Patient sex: M
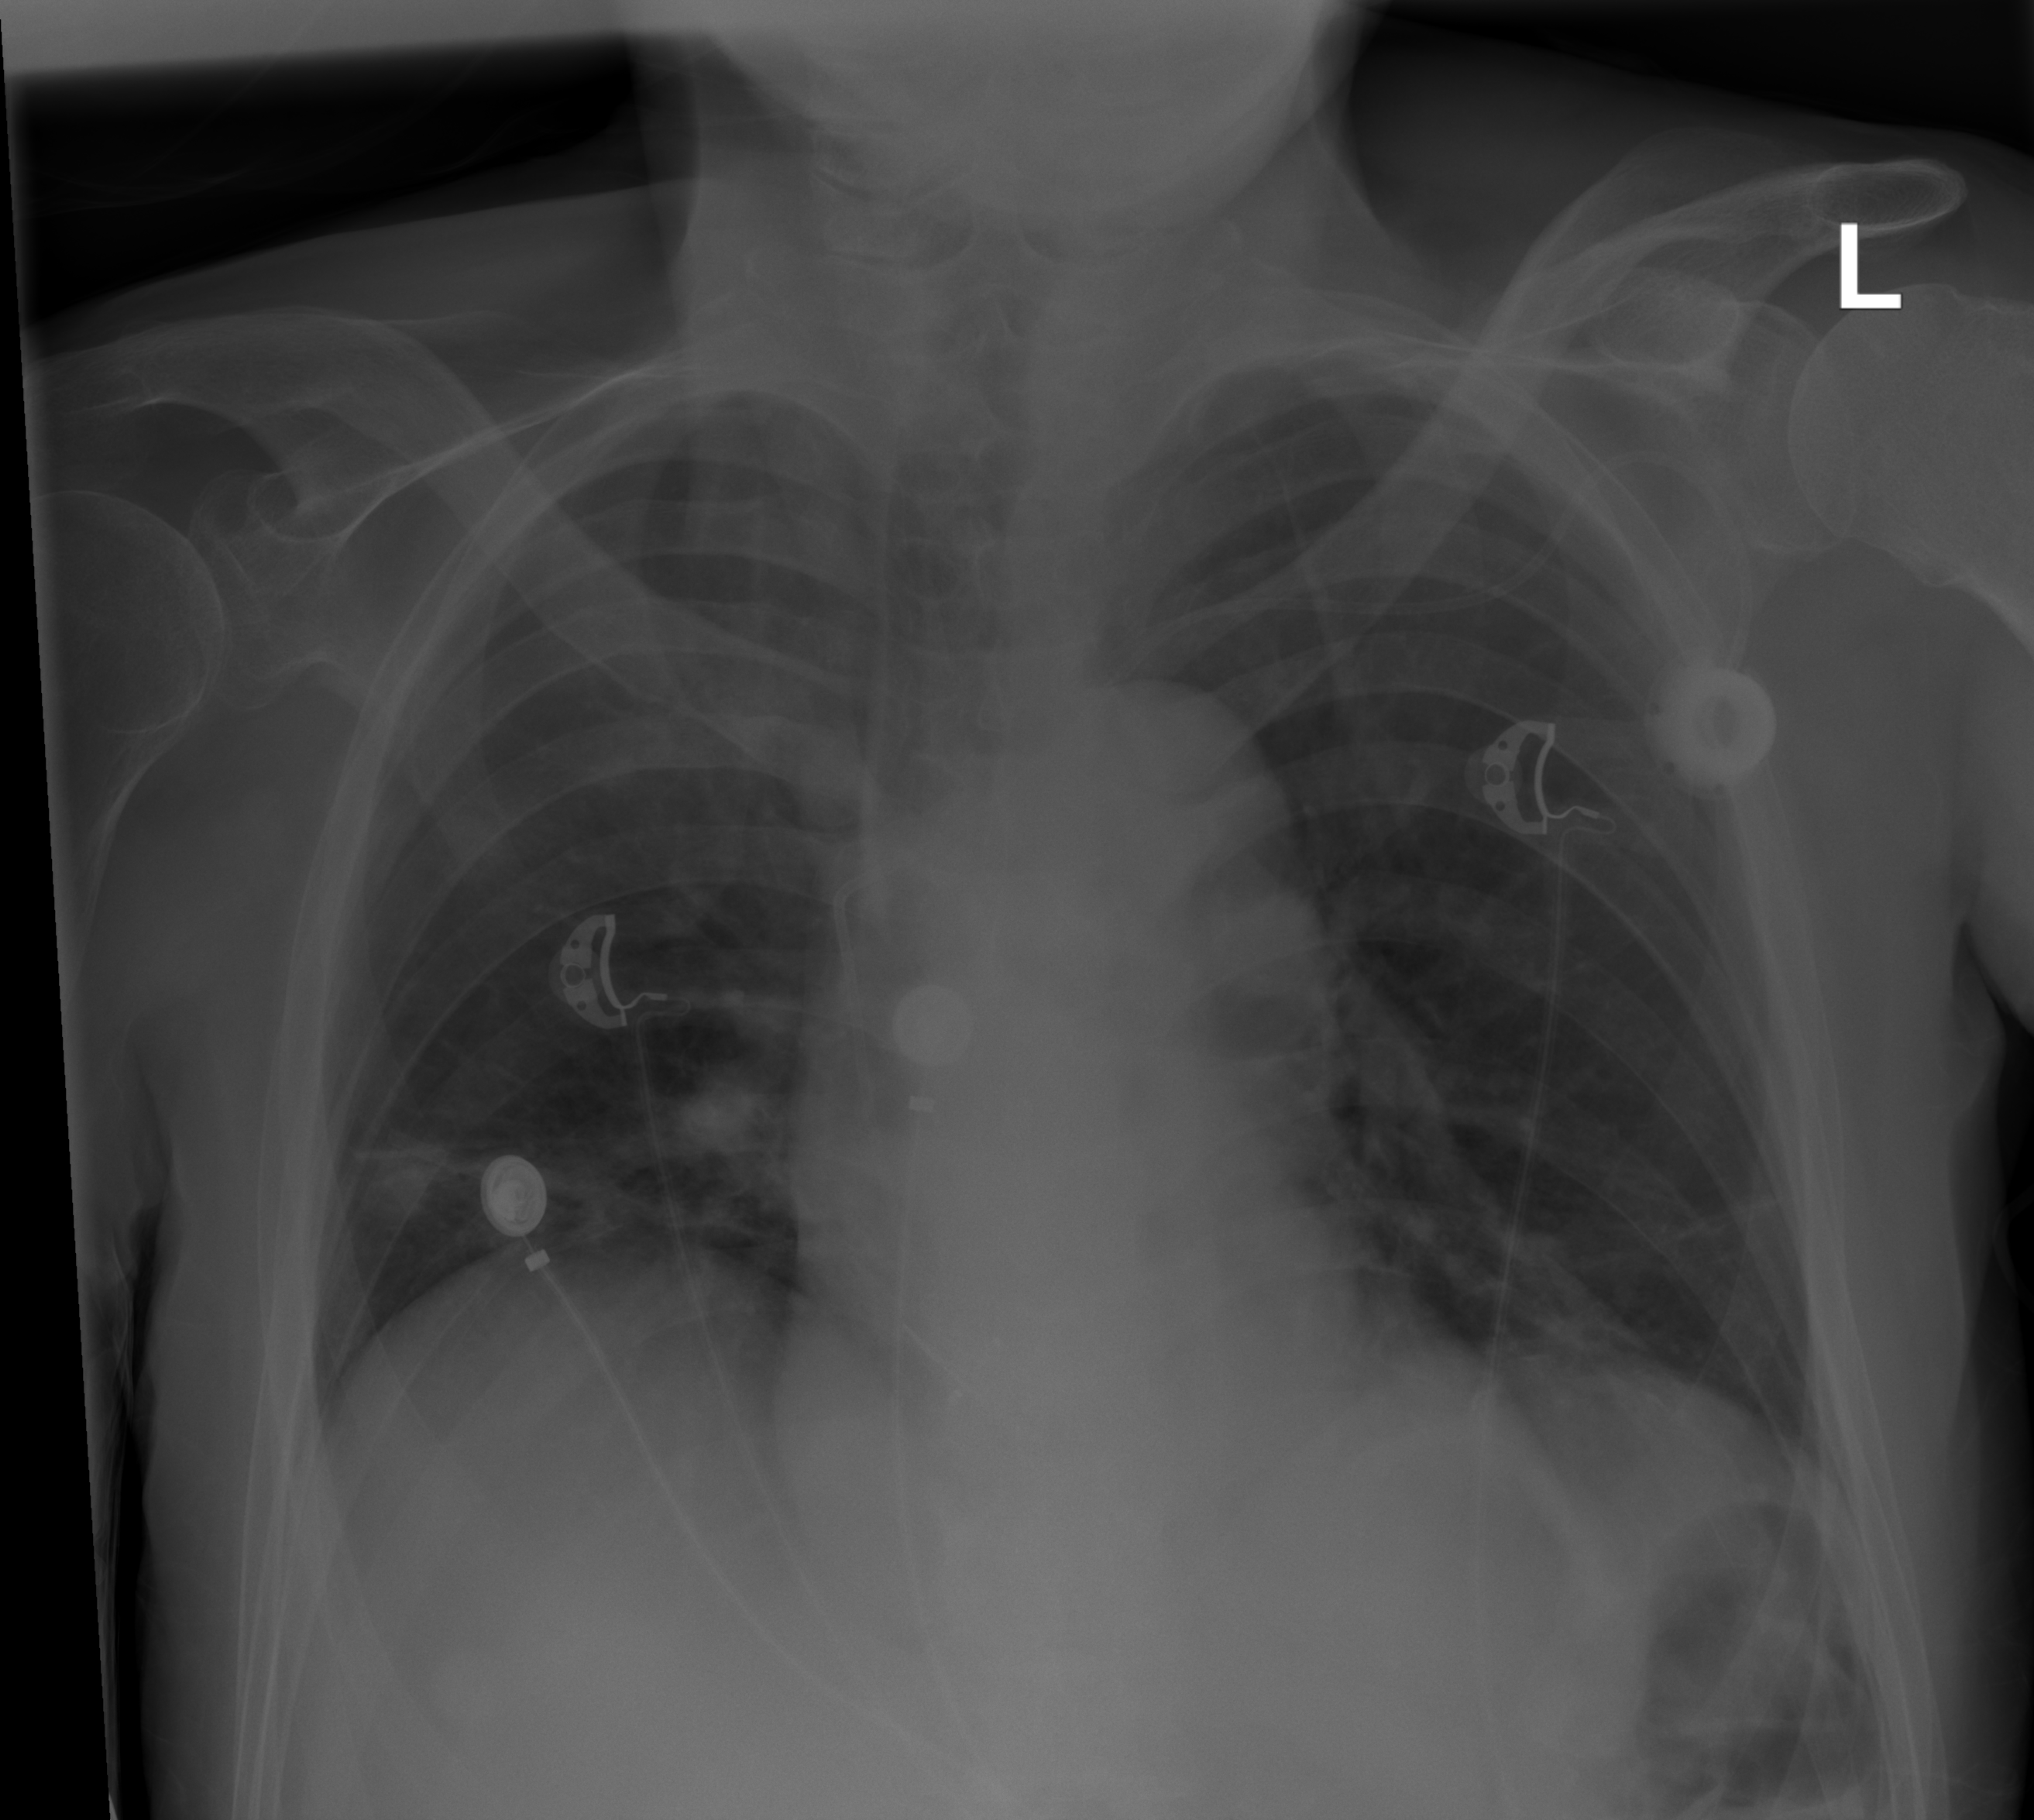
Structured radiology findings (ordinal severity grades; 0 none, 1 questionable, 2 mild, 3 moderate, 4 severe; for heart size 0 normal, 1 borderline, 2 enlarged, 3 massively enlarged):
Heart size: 0
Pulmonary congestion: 0
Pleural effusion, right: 0
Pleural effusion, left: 0
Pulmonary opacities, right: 0
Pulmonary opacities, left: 0
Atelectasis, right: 2
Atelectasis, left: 0